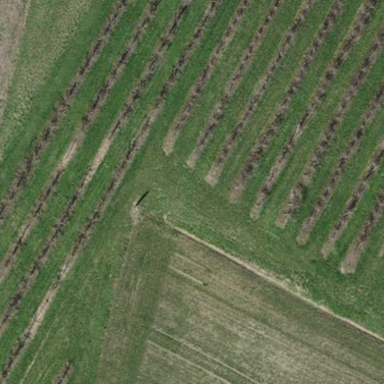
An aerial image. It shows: Orchard.